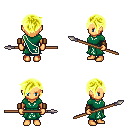
a pixel art fantasy rpg character, female body template, human, tanned skin, sash dress, magenta pants, gold pixie cut hairstyle, leather bracers, spear, four views (front, back, left, right), 2x2 character sprite sheet, small pixel art, hard edges, no anti-aliasing